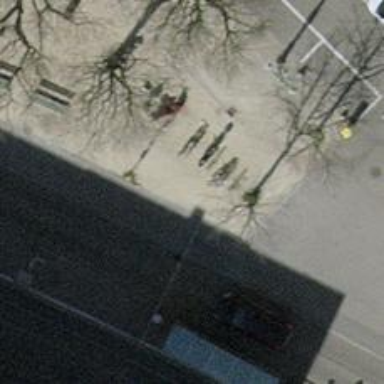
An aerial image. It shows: Bicycle rental service.